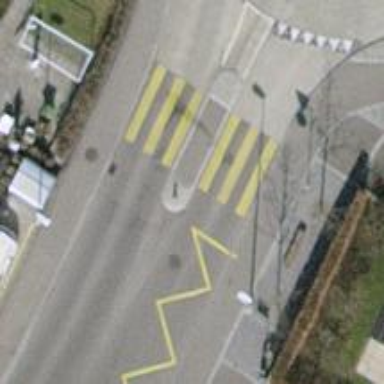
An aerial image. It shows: Public transport stop position.